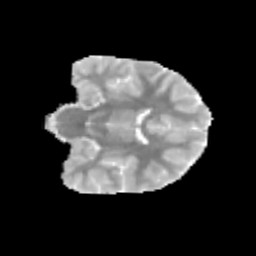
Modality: MD
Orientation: coronal
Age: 12
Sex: male
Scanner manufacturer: siemens
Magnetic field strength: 3 T
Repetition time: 3.8 s
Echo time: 0.07 s